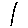
Label: line